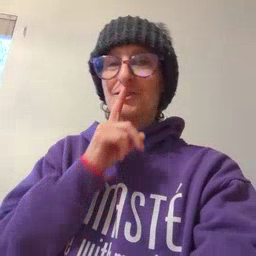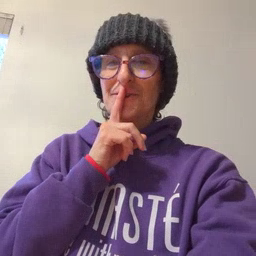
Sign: shhh